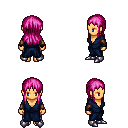
a pixel art fantasy rpg character, female body template, human, tanned skin, blue robe, metal pants, pink unkempt hairstyle, leather bracers, metal boots, four views (front, back, left, right), 2x2 character sprite sheet, small pixel art, hard edges, no anti-aliasing